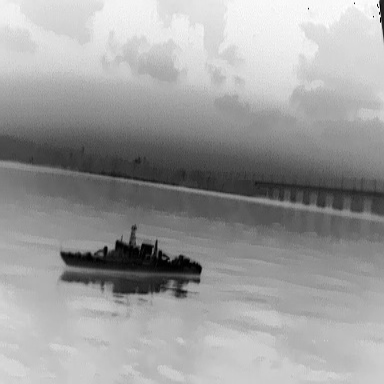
There is a warship in the infrared image.